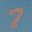
Label: 7